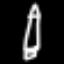
Label: pencil